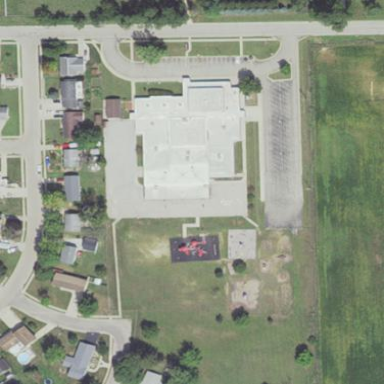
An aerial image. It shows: School.